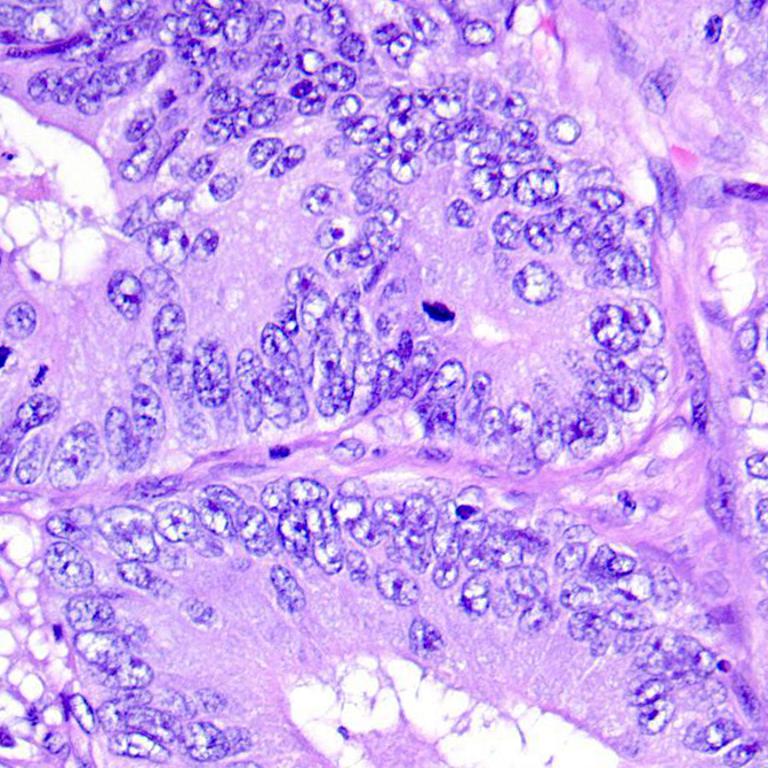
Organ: colon
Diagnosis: adenocarcinomas